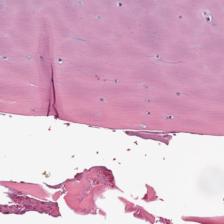
Label: Non-Tumor